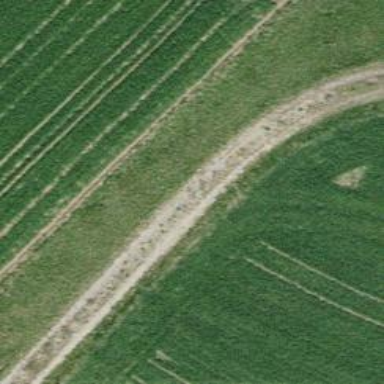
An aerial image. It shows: Track road with pebblestone surface.